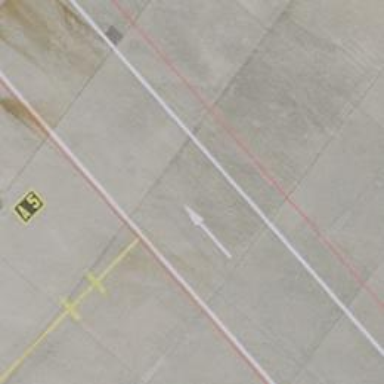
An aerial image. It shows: Airport parking position.